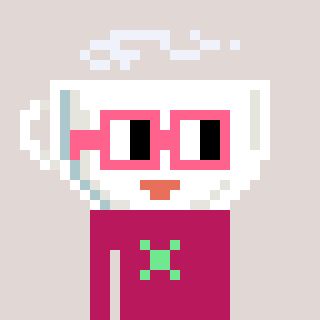
a pixel art character with square pink glasses, a mug-shaped head and a darkpink-colored body on a warm background